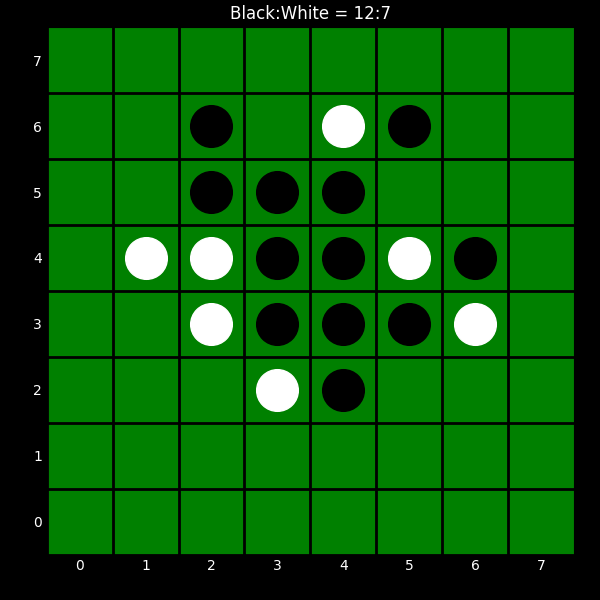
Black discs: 12
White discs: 7